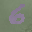
Label: 6